Question: OBJECTIVE: append text to each node in a d3 force layout
BUG: text is appended to the object (I think, see console) but not displayed on screen
Here's the <URL>.

'''
node.append("svg:text")
.text(function (d) { return d.name; }) // note that this works for
// storing the name as the id, as seen by selecting that element by
// it's ID in the CSS (see red-stroked node)
.style("fill", "#555")
.style("font-family", "Arial")
.style("font-size", 12);
'''
I'd be so grateful for any thoughts.
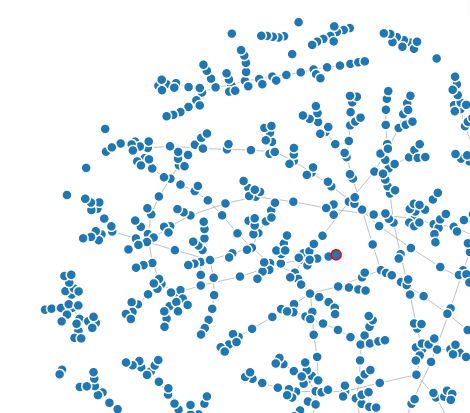
Answer: You can't add svg text to a svg circle. You should first create an svg g object (g stands for group) for each node, and than add a circle and a text for each g element, like in this code:
'''
var node = svg.selectAll(".node")
.data(graph.nodes)
.enter().append("g");
var circle = node.append("circle")
.attr("class", "node")
.attr("id", function (d) { return d.name; })
.attr("r", 5)
.style("fill", function (d) {
return color(d.group);
});
var label = node.append("svg:text")
.text(function (d) { return d.name; })
.style("text-anchor", "middle")
.style("fill", "#555")
.style("font-family", "Arial")
.style("font-size", 12);
'''
Of course, tick function should be updated accordingly: (also css a little bit)
'''
circle.attr("cx", function (d) {
return d.x;
})
.attr("cy", function (d) {
return d.y;
});
label.attr("x", function (d) {
return d.x;
})
.attr("y", function (d) {
return d.y - 10;
});
'''
Here is <URL>.